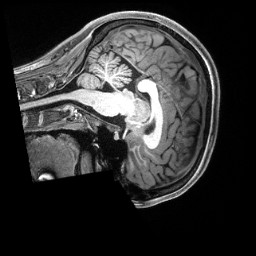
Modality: T1w
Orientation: sagittal
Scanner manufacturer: siemens
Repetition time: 2.5 s
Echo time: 0.00231 s